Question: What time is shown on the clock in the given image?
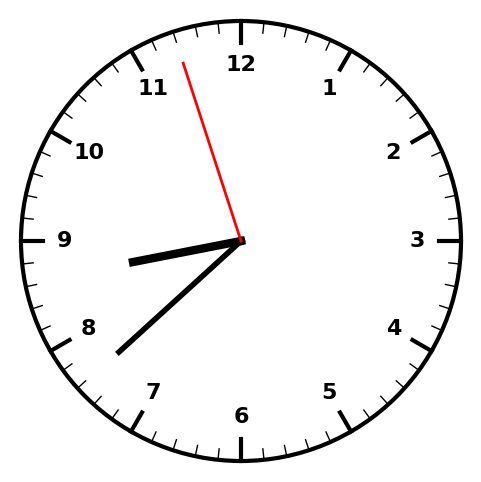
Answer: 08:37:57